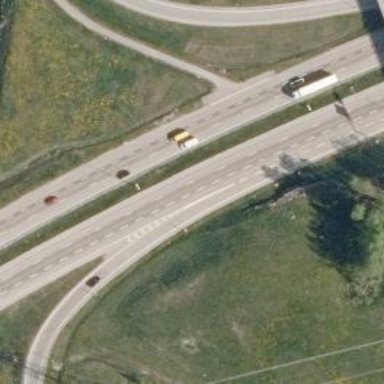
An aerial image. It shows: Asphalt road designated as trunk highway.